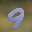
Label: 9